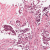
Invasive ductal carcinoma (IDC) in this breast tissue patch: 1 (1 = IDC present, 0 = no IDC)